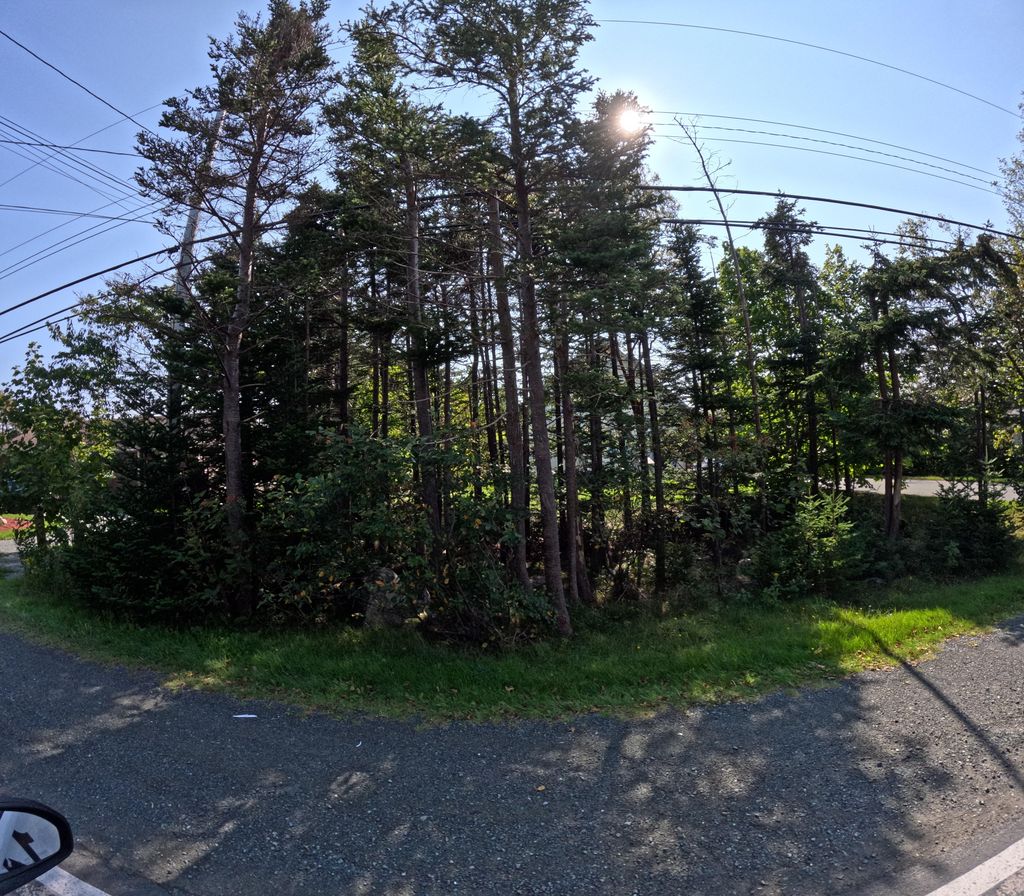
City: st_johns